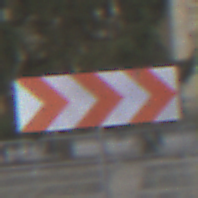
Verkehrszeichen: RichtungstafelnInKurvenGrossLinks
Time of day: Midday
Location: Outdoor (Urban)
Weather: Overcast
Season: NotSpecified
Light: Natural